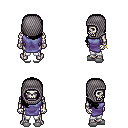
a pixel art fantasy rpg character, male body template, skeleton, chain tabard jacket, white pants, black right-swept hairstyle, chain hood, bracelets, white slippers, four views (front, back, left, right), 2x2 character sprite sheet, small pixel art, hard edges, no anti-aliasing